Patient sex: M
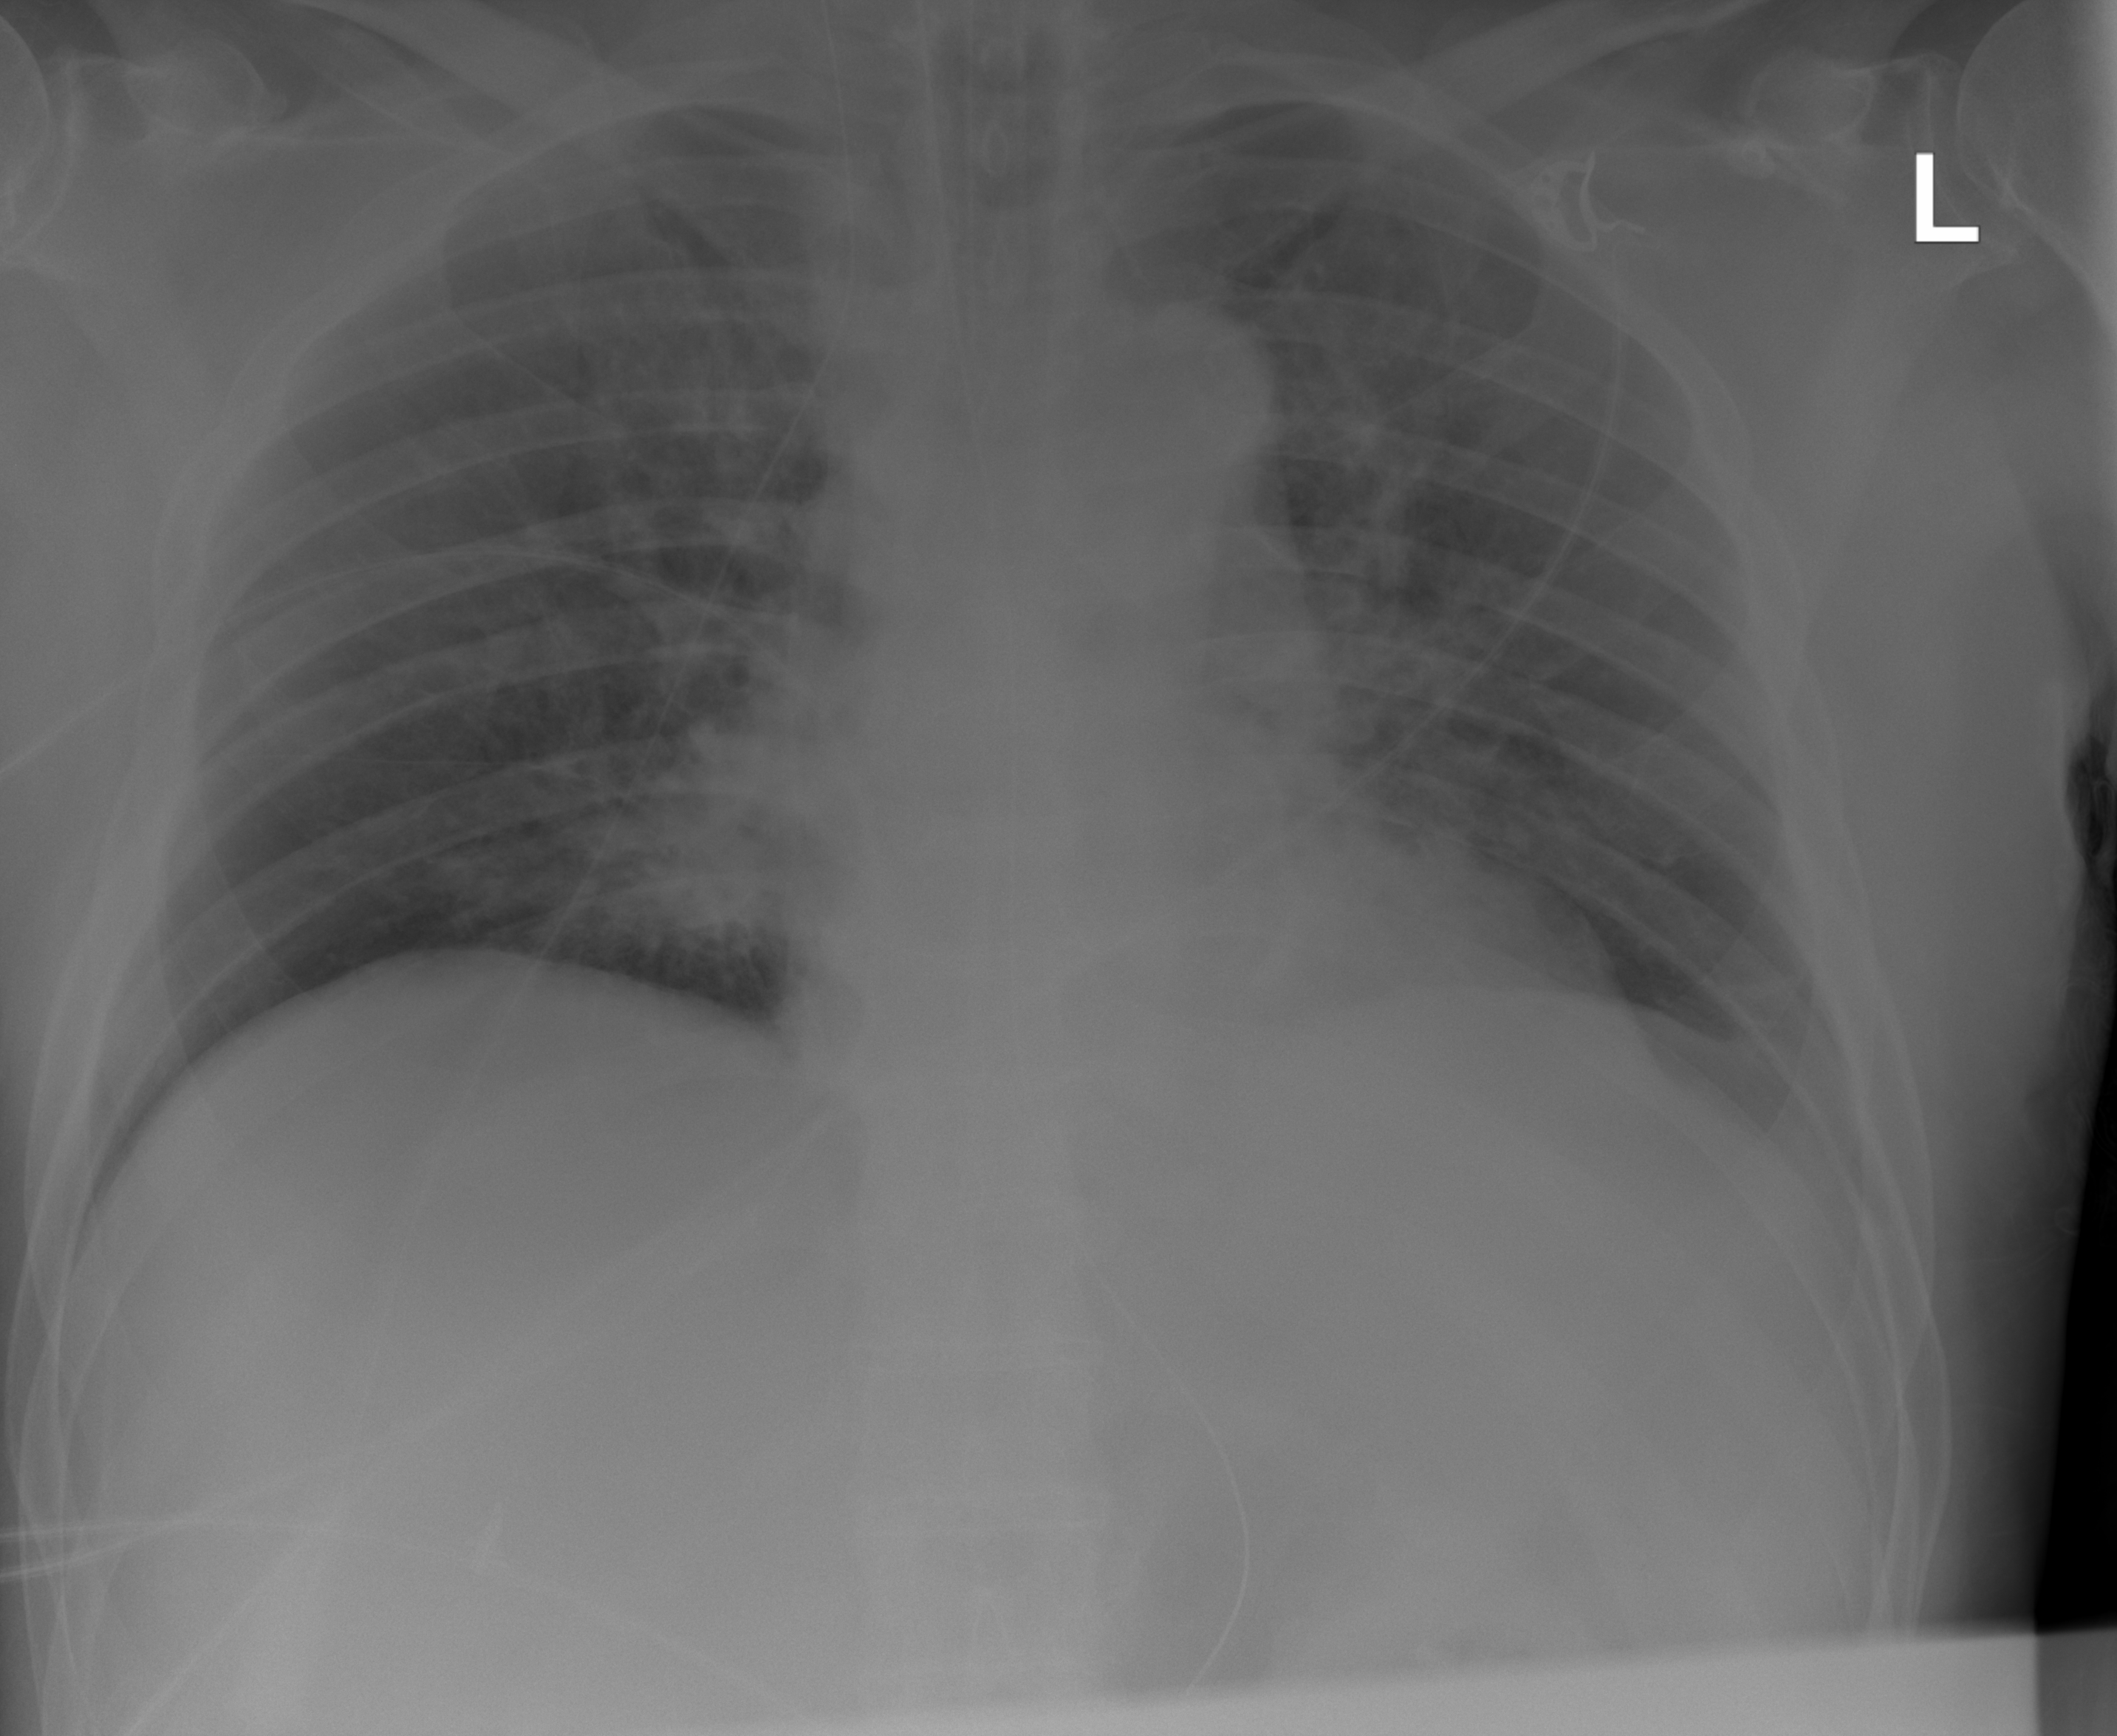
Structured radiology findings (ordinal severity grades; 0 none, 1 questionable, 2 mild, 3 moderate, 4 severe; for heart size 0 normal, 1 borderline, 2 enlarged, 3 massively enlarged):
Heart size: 0
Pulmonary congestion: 0
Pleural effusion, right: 0
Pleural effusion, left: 2
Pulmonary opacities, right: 0
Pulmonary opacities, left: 0
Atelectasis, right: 0
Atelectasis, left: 2